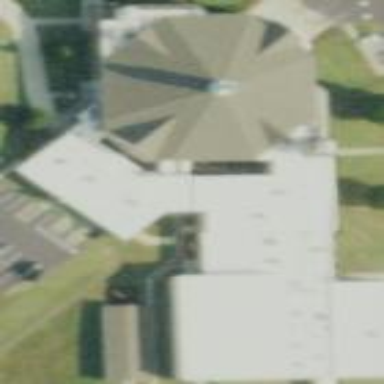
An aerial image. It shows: Church which is place of worship.